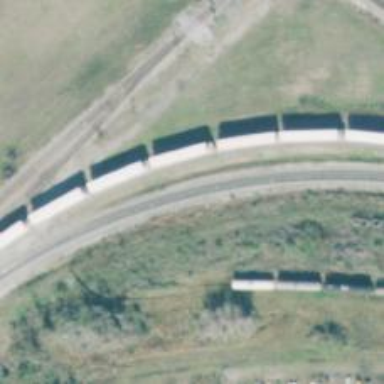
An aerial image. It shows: Railway siding for service.